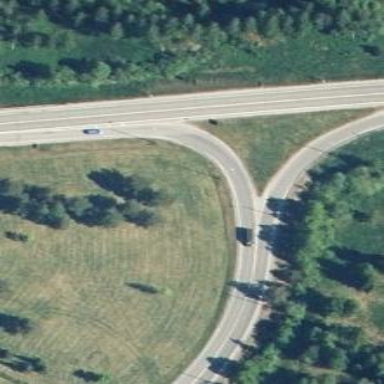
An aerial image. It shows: Trunk link highway.